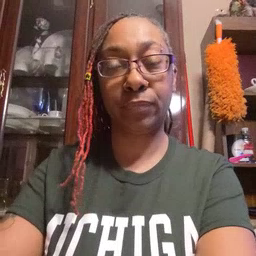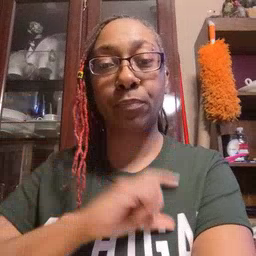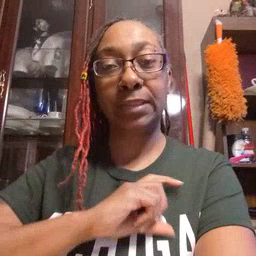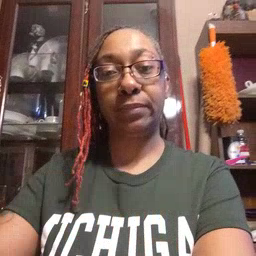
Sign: police